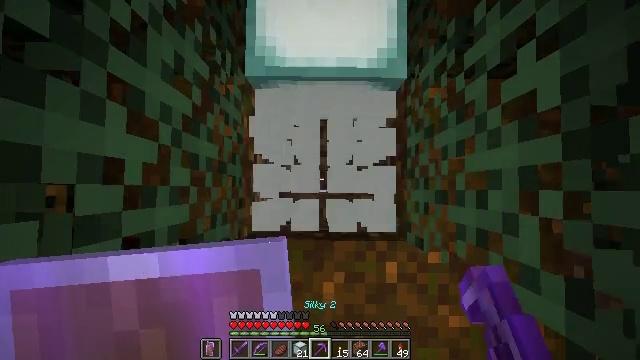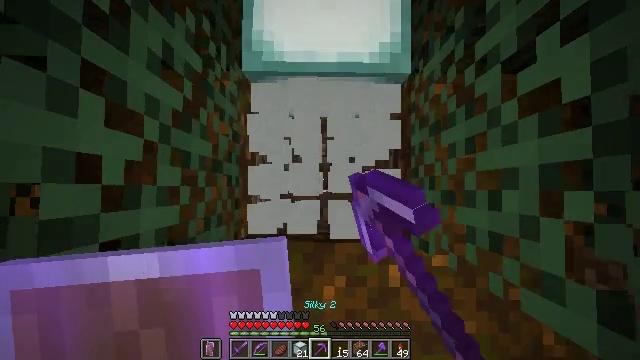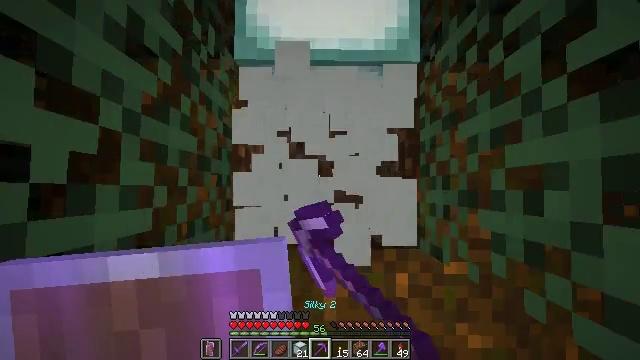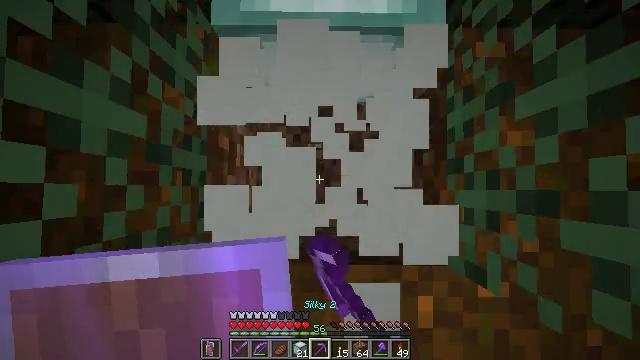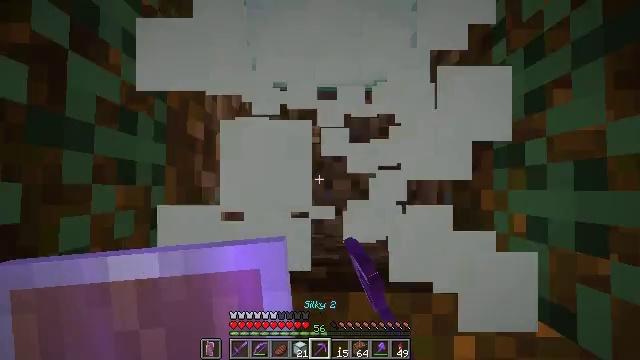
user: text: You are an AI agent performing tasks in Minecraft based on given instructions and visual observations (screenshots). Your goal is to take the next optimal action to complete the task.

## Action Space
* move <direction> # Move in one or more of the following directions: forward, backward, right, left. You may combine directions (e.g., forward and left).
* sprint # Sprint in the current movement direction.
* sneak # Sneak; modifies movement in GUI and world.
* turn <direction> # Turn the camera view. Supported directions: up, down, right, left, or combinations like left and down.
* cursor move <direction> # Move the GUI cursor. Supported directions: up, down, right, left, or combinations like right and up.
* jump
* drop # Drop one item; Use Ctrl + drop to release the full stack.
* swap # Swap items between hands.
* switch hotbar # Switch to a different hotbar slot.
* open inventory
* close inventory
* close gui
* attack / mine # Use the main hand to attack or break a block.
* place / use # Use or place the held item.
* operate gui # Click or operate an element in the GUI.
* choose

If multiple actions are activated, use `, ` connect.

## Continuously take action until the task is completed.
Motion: motion action
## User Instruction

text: Break the glowing sea lantern block.
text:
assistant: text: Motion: attack / mine
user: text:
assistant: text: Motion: attack / mine
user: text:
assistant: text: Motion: no_op
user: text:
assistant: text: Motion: no_op
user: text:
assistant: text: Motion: no_op